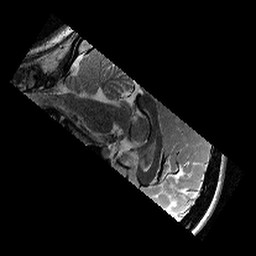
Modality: T2w
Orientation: sagittal
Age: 11
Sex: female
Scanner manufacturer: siemens
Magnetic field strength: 3 T
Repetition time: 9.23 s
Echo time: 0.067 s